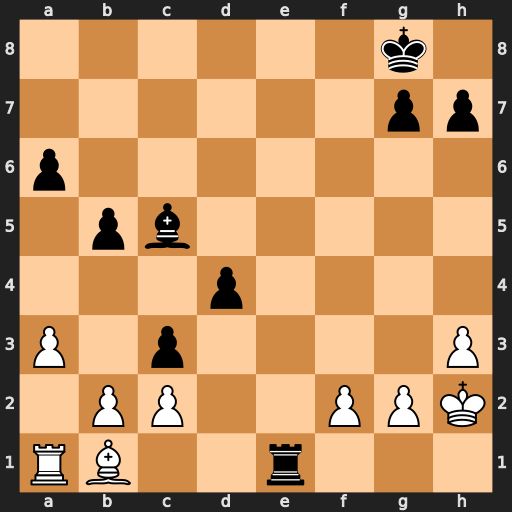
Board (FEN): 6k1/6pp/p7/1pb5/3p4/P1p4P/1PP2PPK/RB2r3
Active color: w
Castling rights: -
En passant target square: -
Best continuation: Ba2+ Kf8 Rxe1